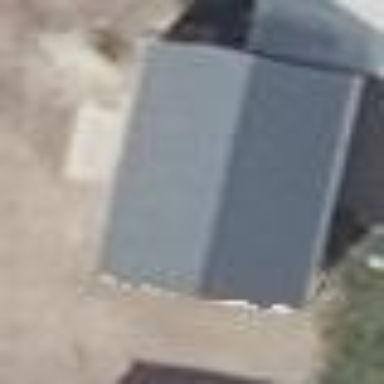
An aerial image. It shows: Building with flat grey roof.